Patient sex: F
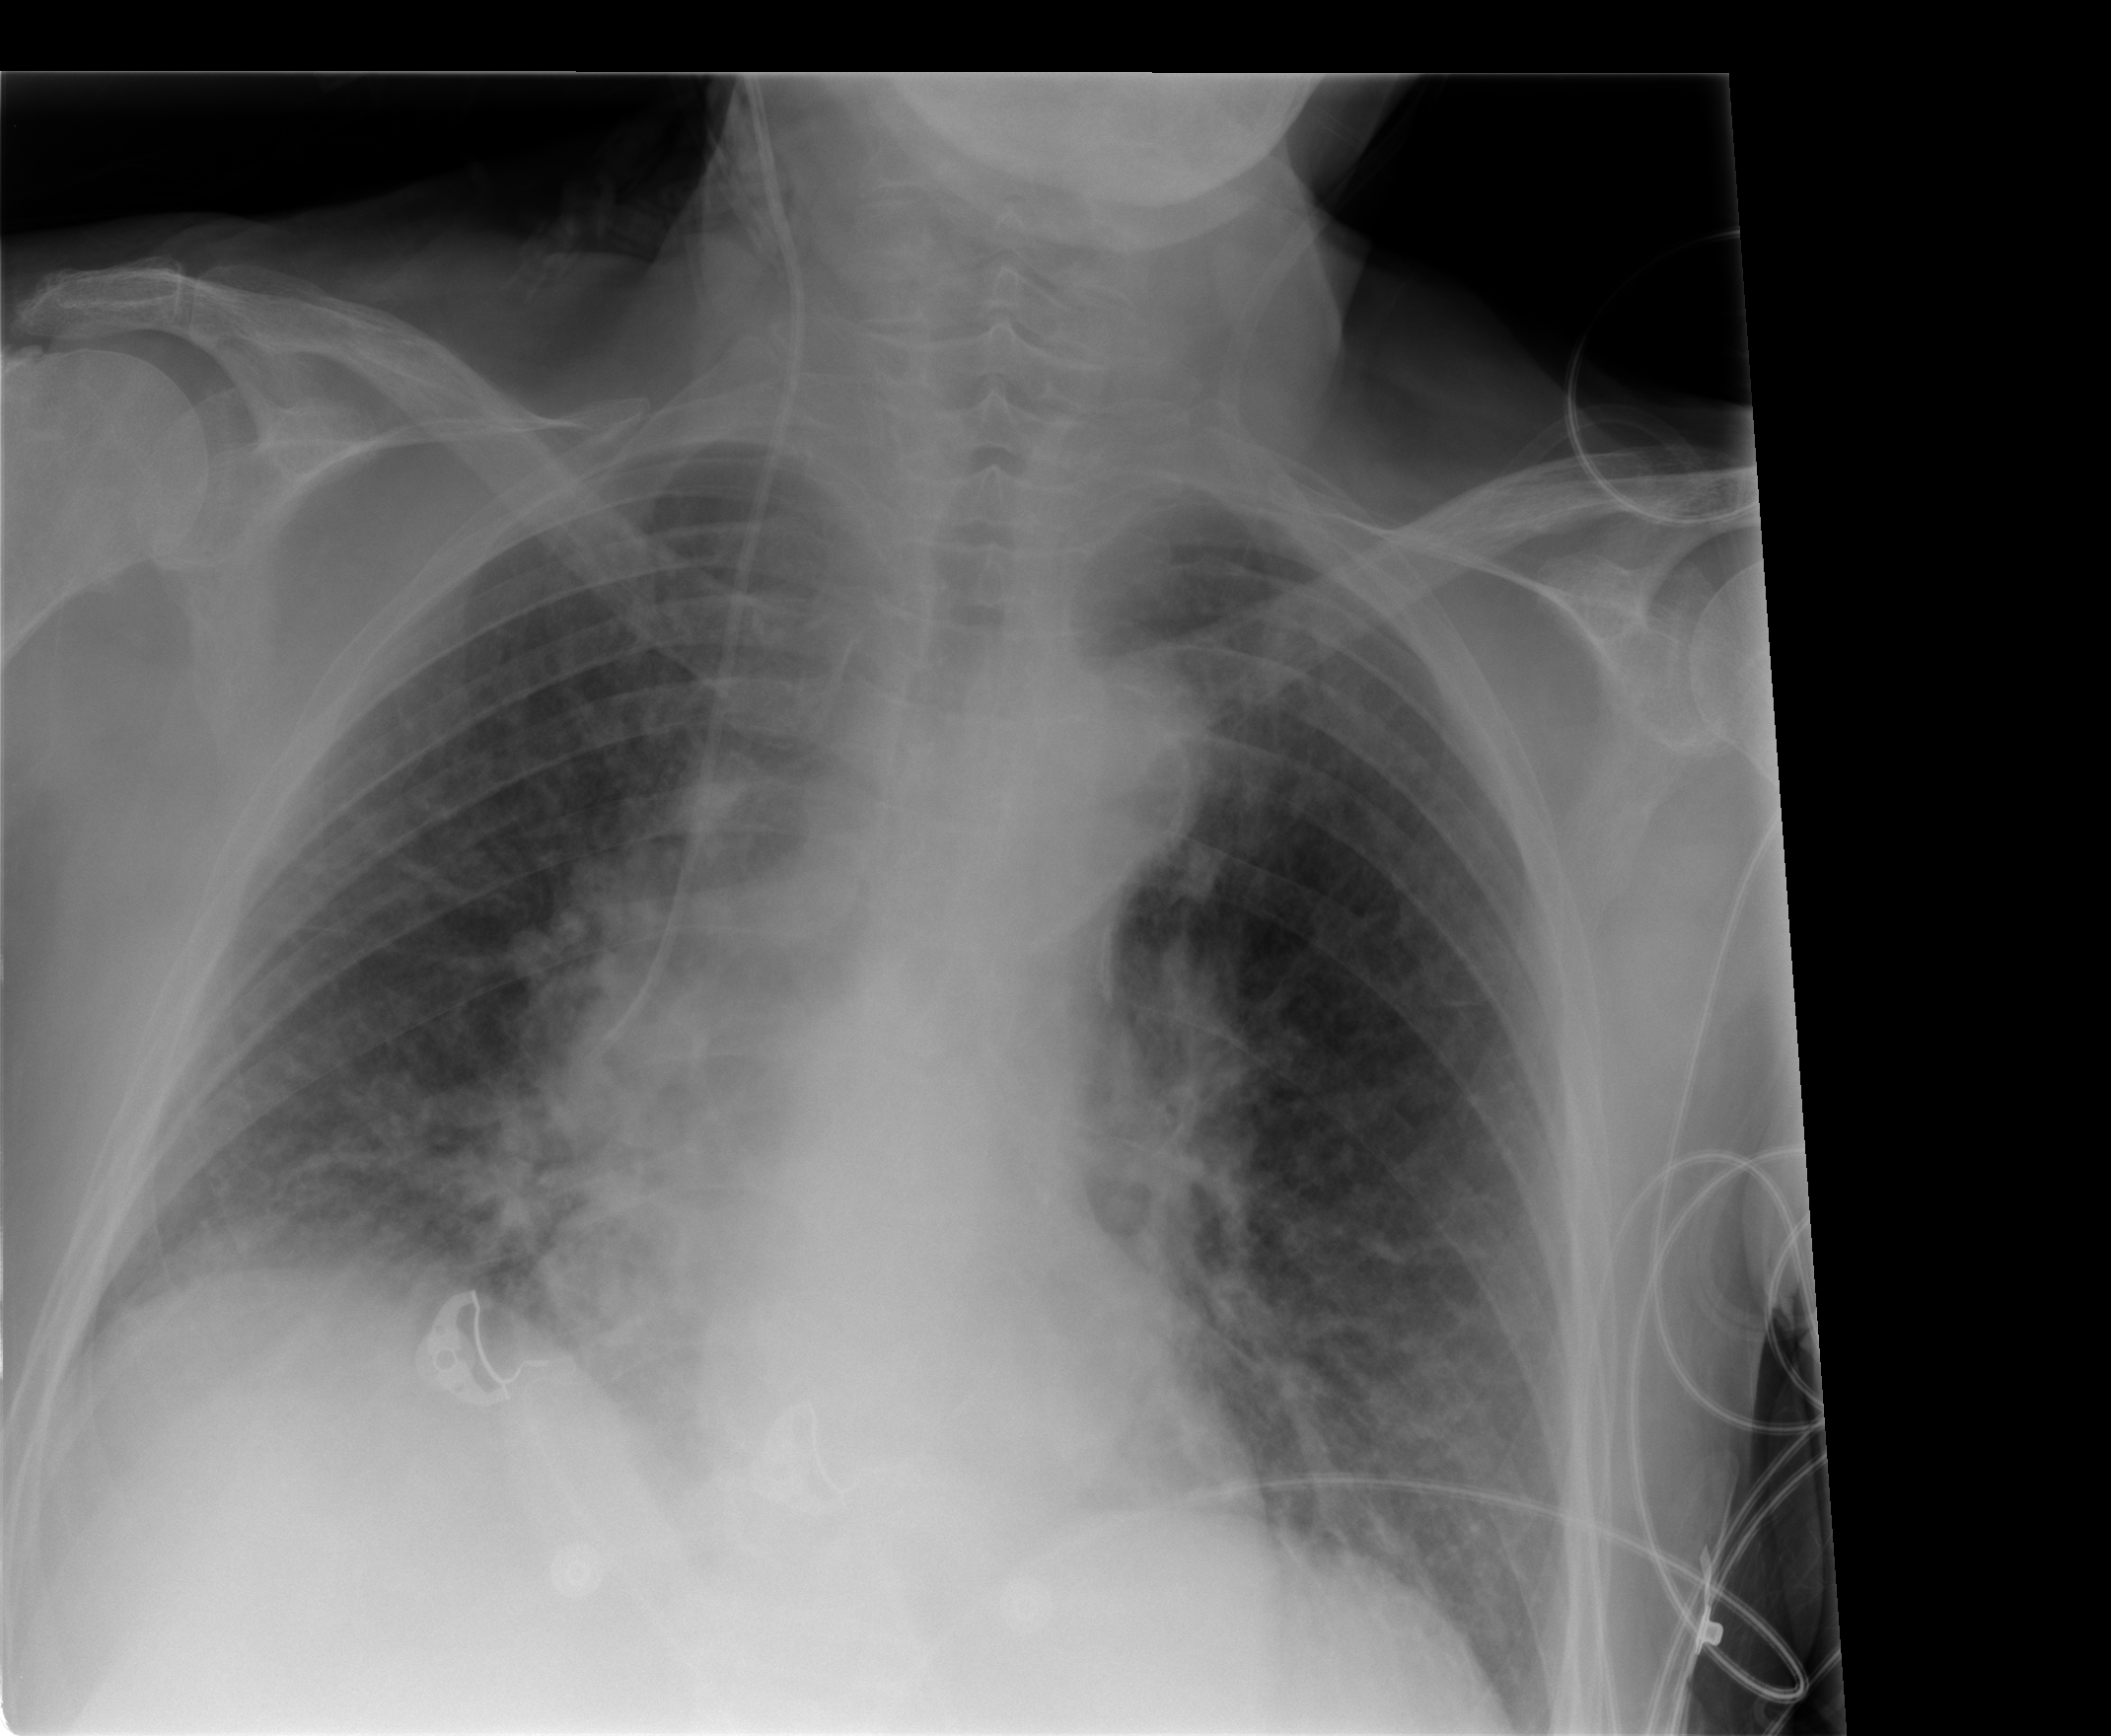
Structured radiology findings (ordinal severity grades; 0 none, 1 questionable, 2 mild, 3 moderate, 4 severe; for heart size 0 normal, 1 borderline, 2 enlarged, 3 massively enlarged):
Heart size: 0
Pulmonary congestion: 0
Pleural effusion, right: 0
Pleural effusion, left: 0
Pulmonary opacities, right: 0
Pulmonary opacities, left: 0
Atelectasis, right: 2
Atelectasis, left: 2